Chest X-ray:
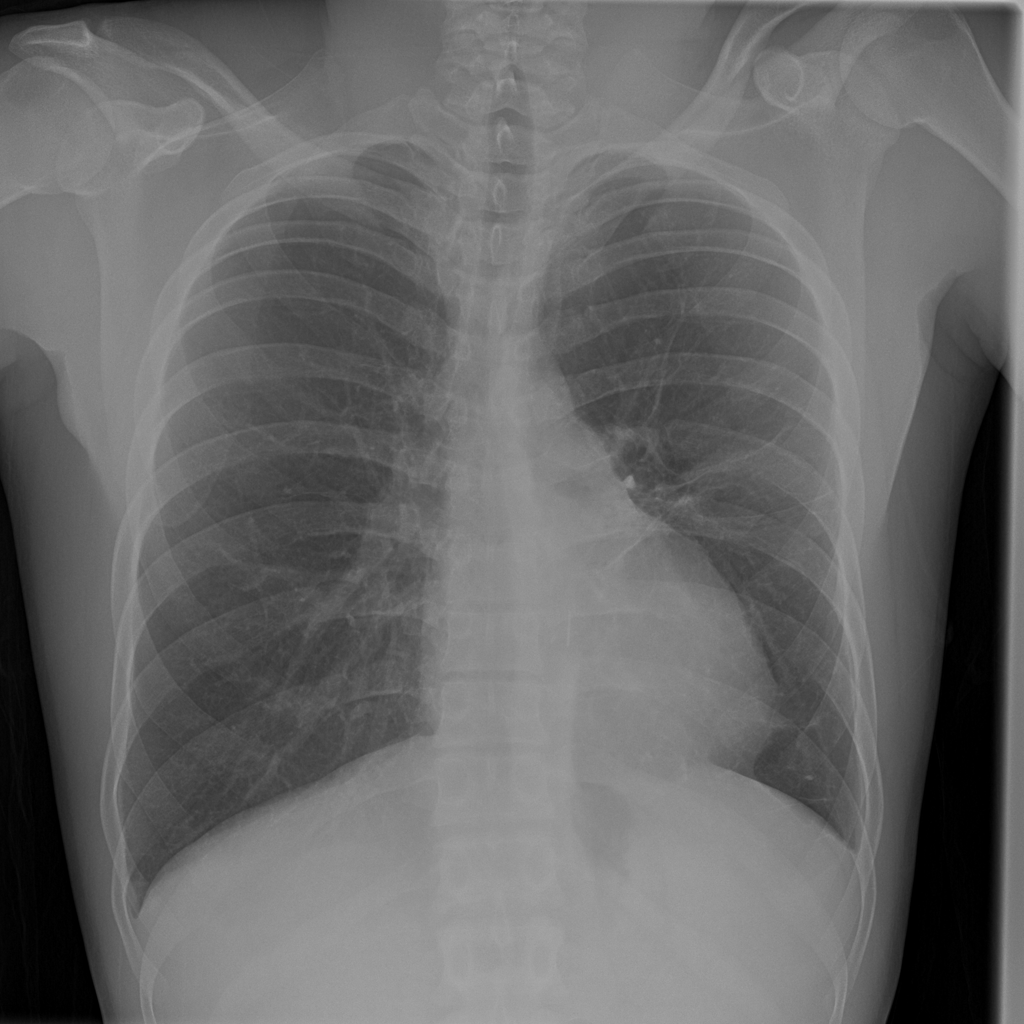
Findings: Fibrosis
No abnormal finding: no